Question: I wanted to create a new database using the MySql.Data.MySqlClient with prepared statements. Unfortunately it shows me an error message "You have an error with your SQL syntax". Using "test" for the iv_name import value of the method.
When executing "CREATE DATABASE IF NOT EXISTS test;" directly in mysql server console, it works without any problems. When adding "'" to left and right of the @dbname a database will be created called @dbname in my mysql server.
'''
public void CreateDatabase(string iv_name)
{
MySqlCommand lo_cmd = new MySqlCommand("CREATE DATABASE IF NOT EXISTS @dbname;", this._conn);
lo_cmd.Prepare();
lo_cmd.Parameters.AddWithValue("@dbname", iv_name);
lo_cmd.ExecuteNonQuery();
}
'''
Here you can find a screen shot from the debuggin process

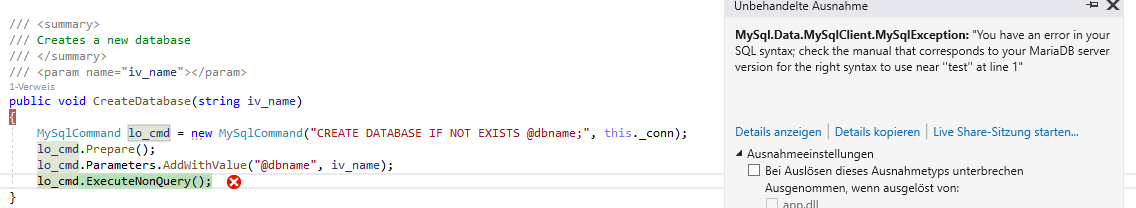
Answer: You cannot use parameters in data definition SQL statements like CREATE TABLE. Use string concatenation to create statements like that.
Be very careful with user-provided table names. Avoid punctuation and avoid reserved words like 'select' and 'table'. Your best bet is to reject any user input containing punctuation other than '_', and to prefix user input with something like 't_'. So you reject 'table;droptable' and turn 'mytable' into 't_mytable'.